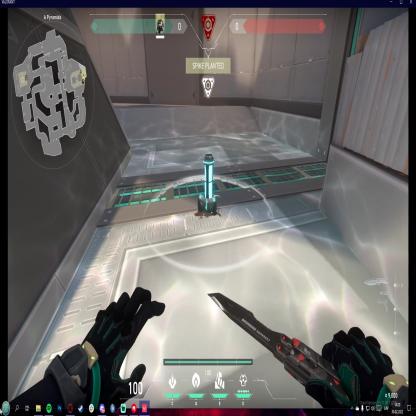
Label: planted spike